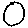
Label: circle